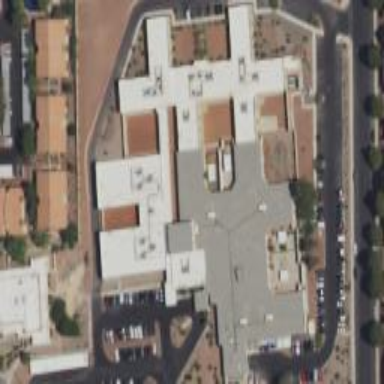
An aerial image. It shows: Healthcare facility identified as hospital.